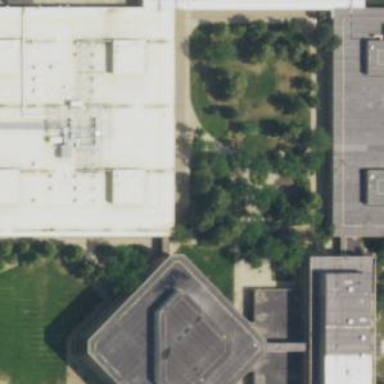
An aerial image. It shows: Industrial building.